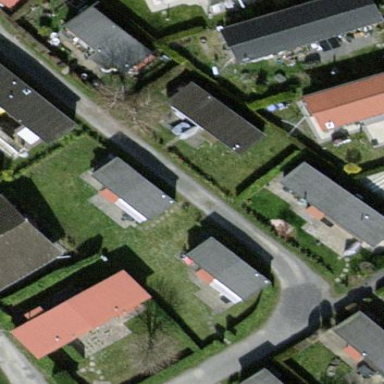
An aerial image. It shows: Static caravan building.